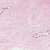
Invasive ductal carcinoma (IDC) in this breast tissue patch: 0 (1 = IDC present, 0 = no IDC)